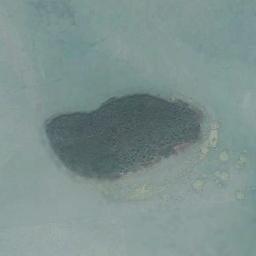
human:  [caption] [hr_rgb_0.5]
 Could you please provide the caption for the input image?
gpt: The island with dense vegetation is surrounded by green waters .

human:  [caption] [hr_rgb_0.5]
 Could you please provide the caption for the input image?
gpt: There are many trees on the island .

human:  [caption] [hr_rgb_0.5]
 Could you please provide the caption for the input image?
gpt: The green island, Which is approximately elliptical in shape, Is surrounded by turquoise waters, And the island’s green plants flourish .

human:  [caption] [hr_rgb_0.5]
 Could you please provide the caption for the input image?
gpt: There are many big trees on the island .

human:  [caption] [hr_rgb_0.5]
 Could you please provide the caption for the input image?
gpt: The green island is surrounded by green water .